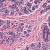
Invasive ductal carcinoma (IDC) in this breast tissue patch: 0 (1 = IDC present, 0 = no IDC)